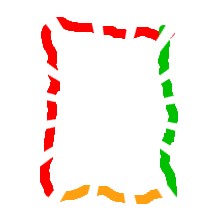
Shape: rectangle